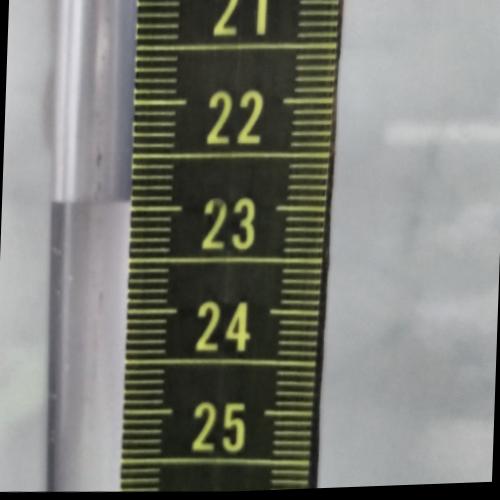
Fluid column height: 22.9 cm